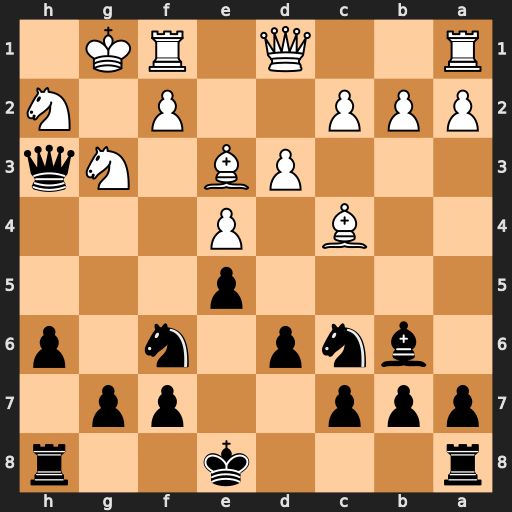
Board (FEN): r3k2r/ppp2pp1/1bnp1n1p/4p3/2B1P3/3PB1Nq/PPP2P1N/R2Q1RK1
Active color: b
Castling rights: kq
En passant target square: -
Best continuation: Bxe3 fxe3 Qxg3+